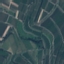
Label: PermanentCrop